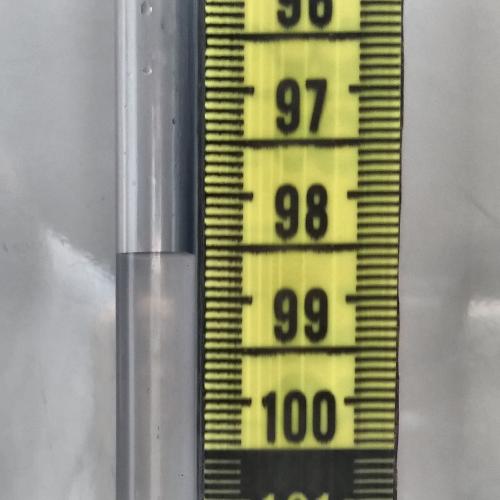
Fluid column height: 98.6 cm